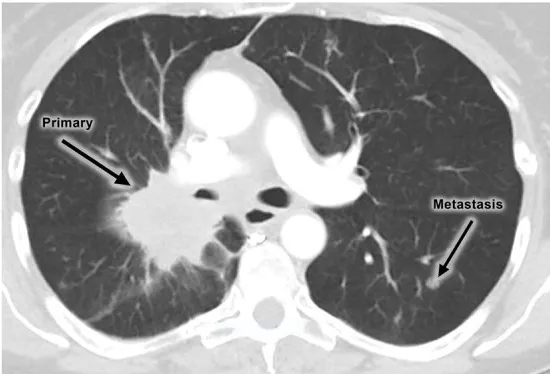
Images showing no evidence of PTB pre-treatment ,. (A) Initial disease progression (2 Apr 2014).
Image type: radiology (ct)